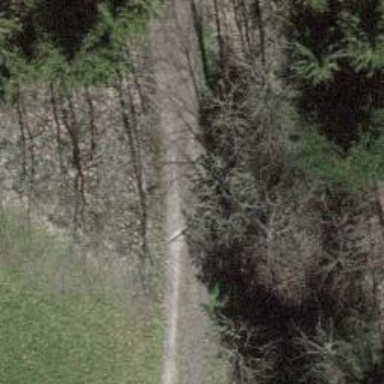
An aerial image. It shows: Gravel track with track type of grade3.